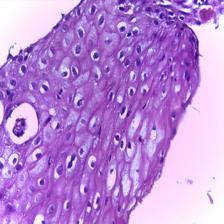
Diagnosis: Normal